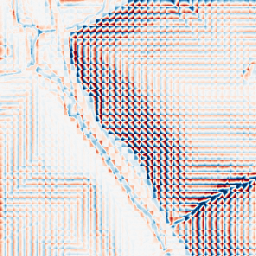
Category: wavelet
Decomposition family: wavelet_dwt
Decomposition parameters: wavelet: haar
level: 3
Upsampling method: sinc_hamming
Upsampling parameters: scale: 2
kernel_size: 4
Upsampling scale: 2